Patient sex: M
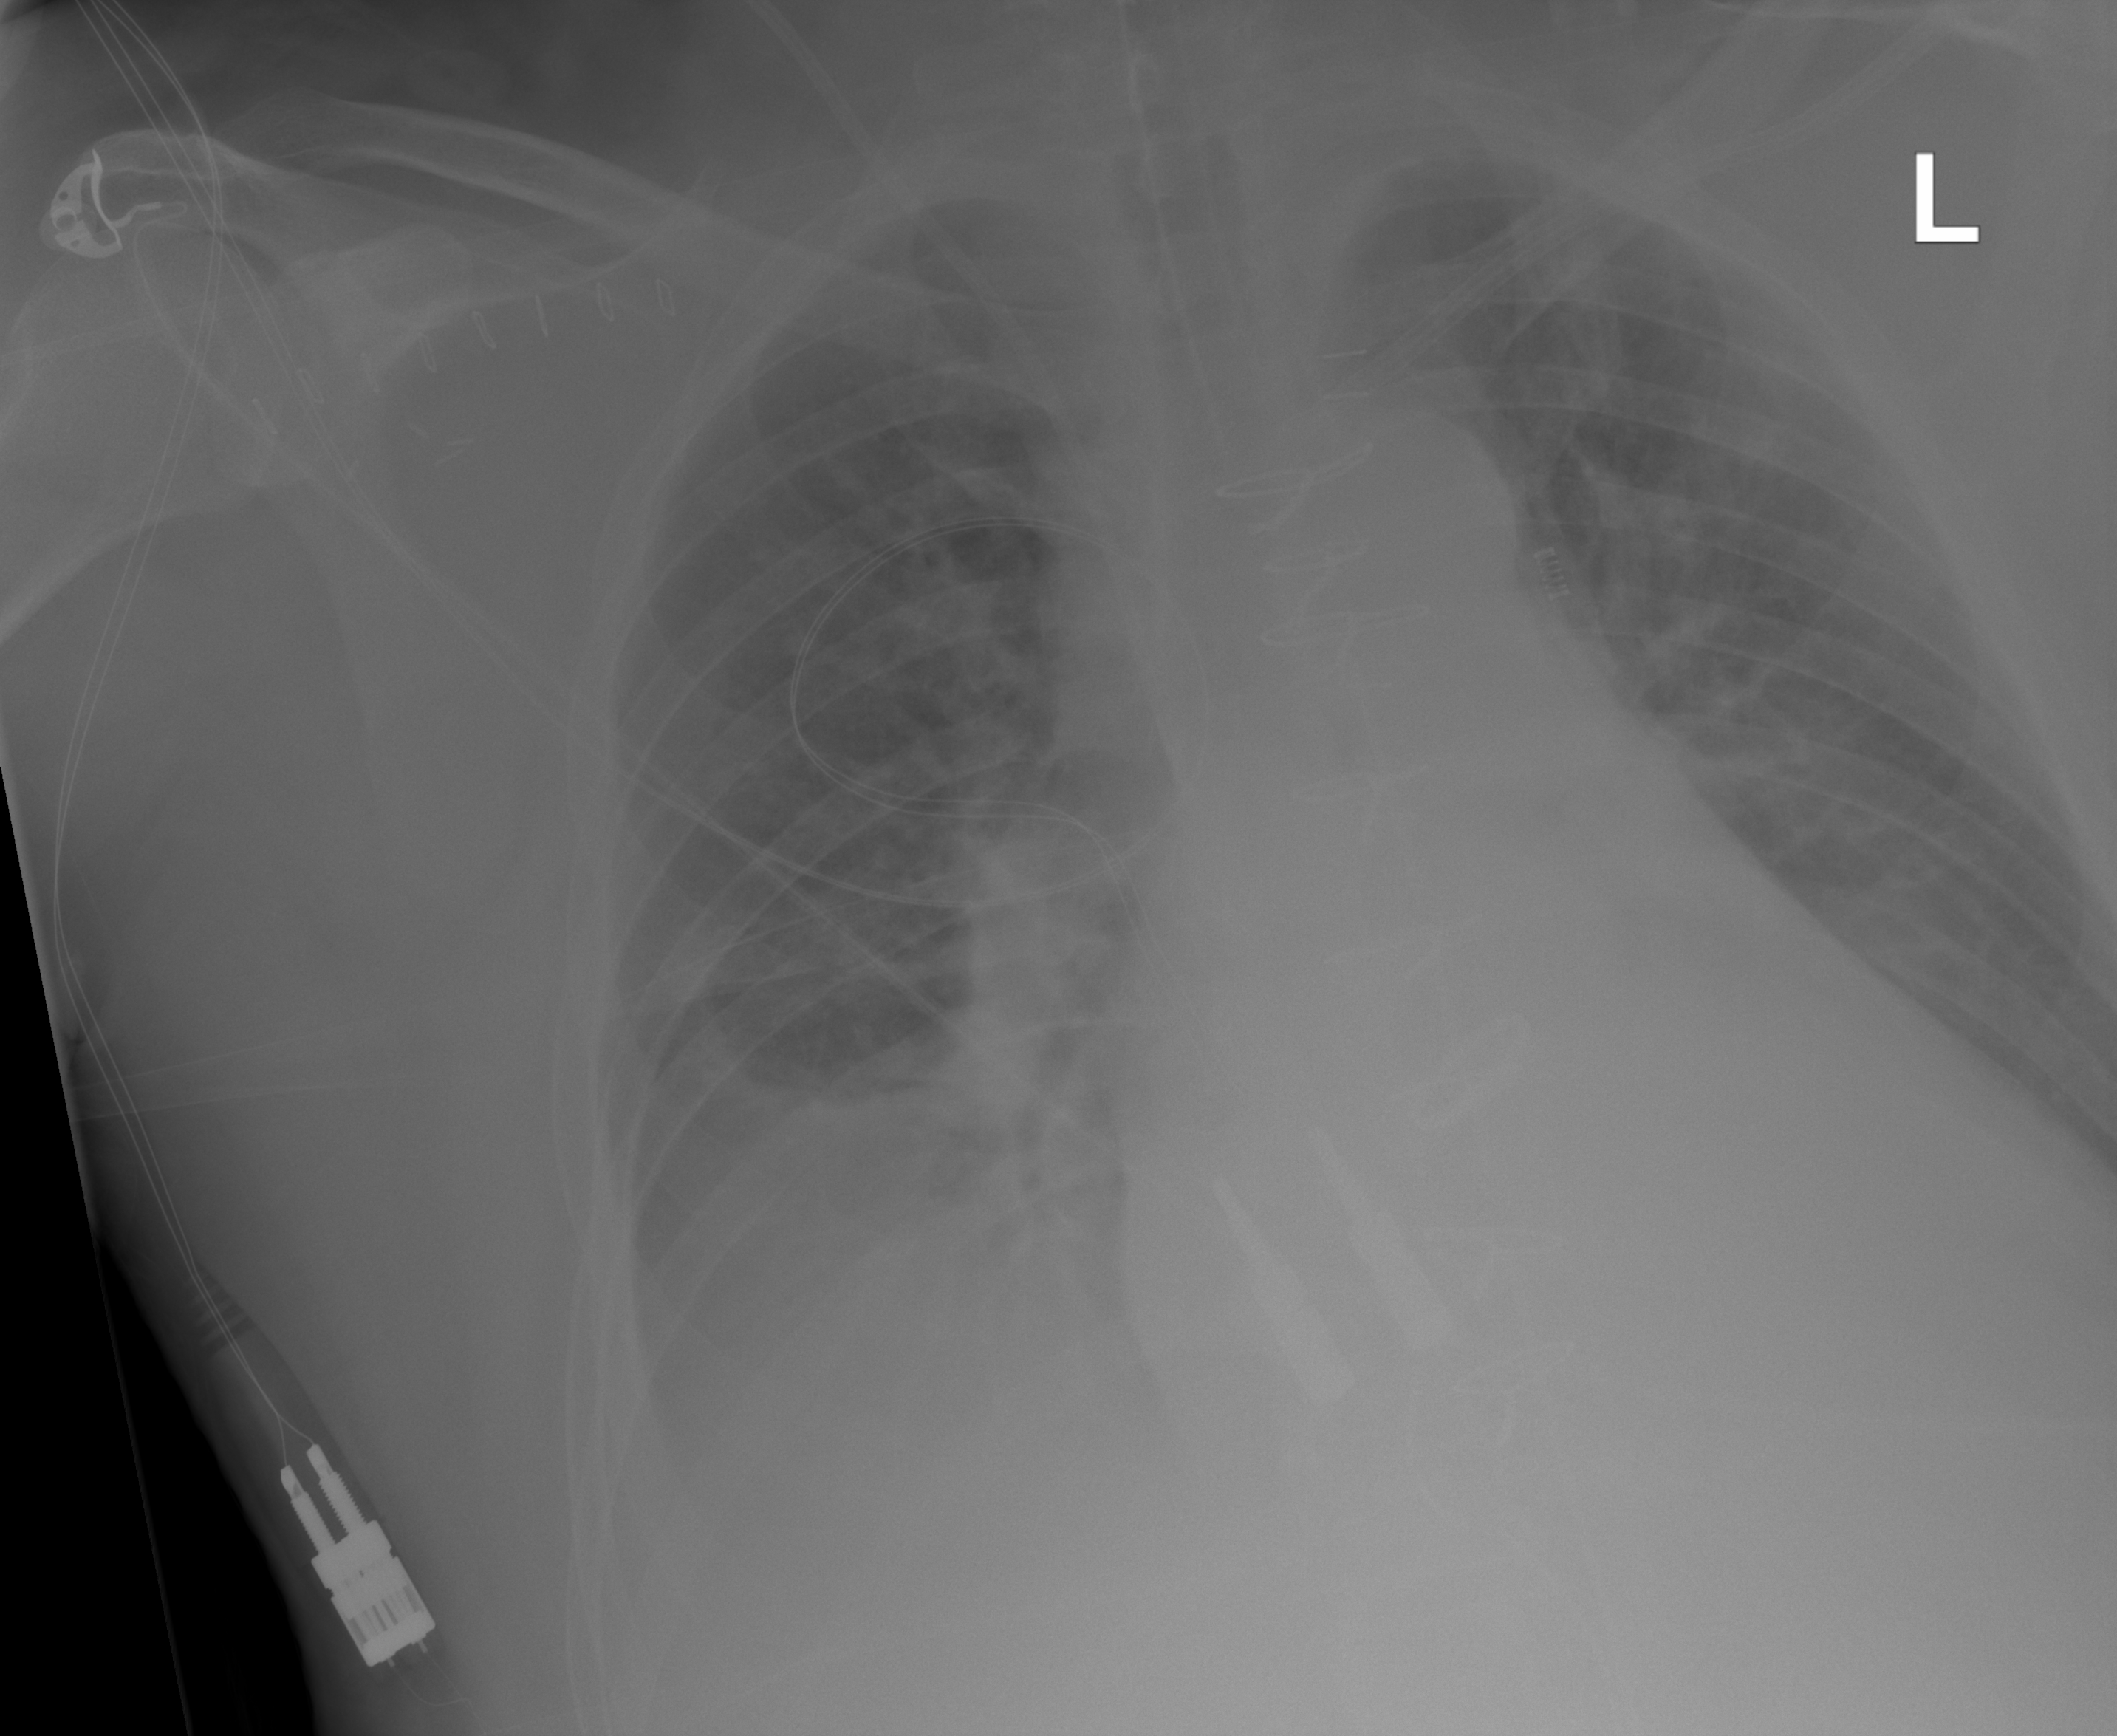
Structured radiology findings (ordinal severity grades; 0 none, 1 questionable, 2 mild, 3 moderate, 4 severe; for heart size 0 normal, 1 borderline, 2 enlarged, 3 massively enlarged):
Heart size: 2
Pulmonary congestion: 2
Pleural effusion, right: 3
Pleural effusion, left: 0
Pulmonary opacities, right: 0
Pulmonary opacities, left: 0
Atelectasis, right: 3
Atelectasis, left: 0